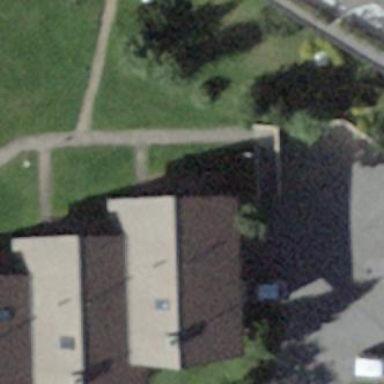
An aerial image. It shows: Building with tiled roof.